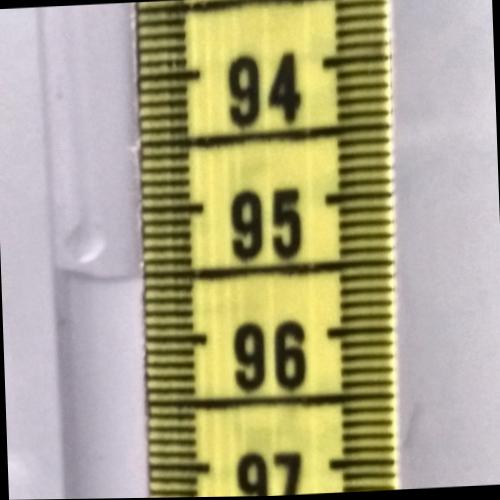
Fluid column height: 95.5 cm